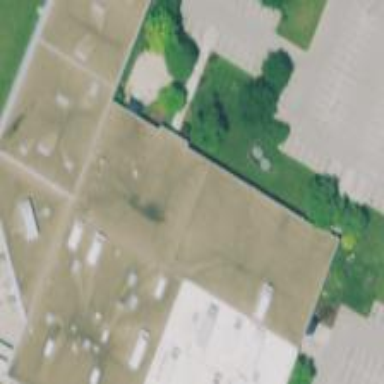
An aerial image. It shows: Office building.